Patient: sex M, age 30
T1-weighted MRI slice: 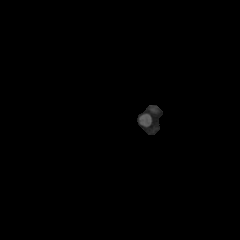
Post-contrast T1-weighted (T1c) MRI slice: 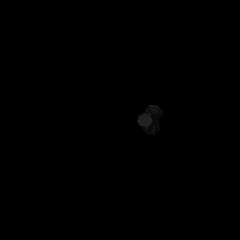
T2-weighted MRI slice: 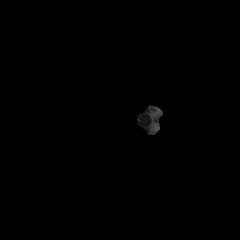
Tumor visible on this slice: no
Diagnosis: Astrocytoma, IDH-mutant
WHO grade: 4